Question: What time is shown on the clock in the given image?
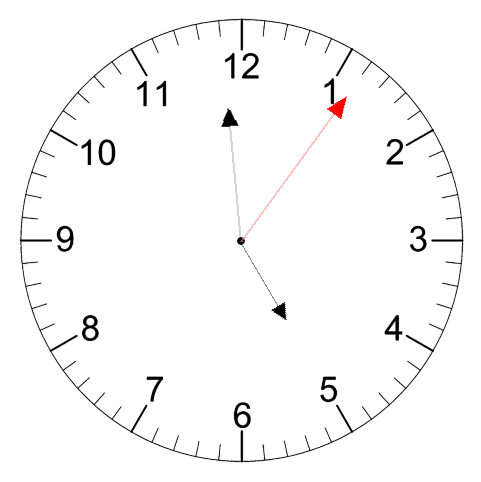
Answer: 04:59:06